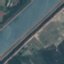
Land use / land cover class: River